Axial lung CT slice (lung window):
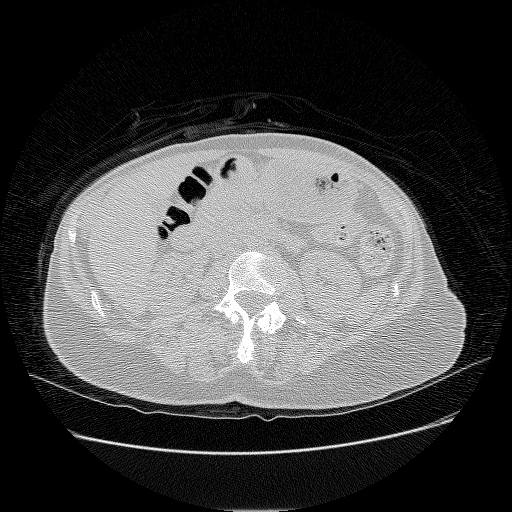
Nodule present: no